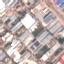
Land use / land cover class: Industrial